Interaction volume radius: 5 \u00c5
Interaction volume height: 25 \u00c5
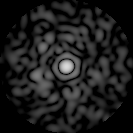
Disorder parameter: 0.8345